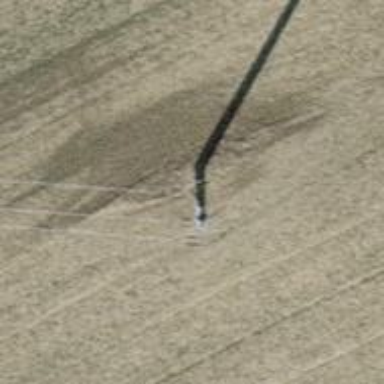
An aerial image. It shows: Power pole.